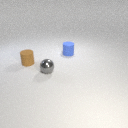
small gray metal sphere in front of small blue rubber cylinder